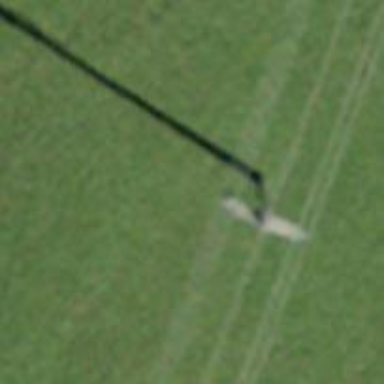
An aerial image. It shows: Power pole.